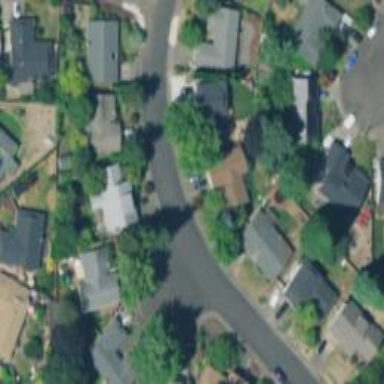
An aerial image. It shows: Residential road.